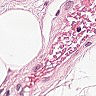
Metastatic tissue present: no